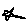
Label: star